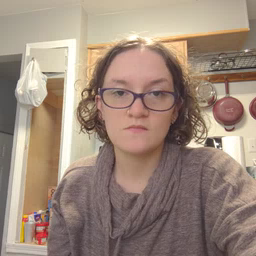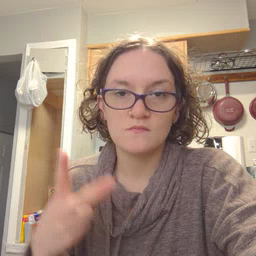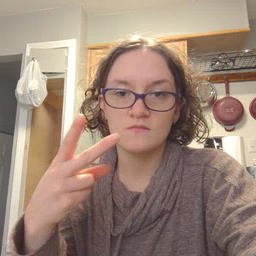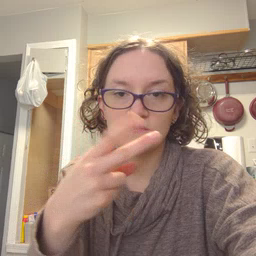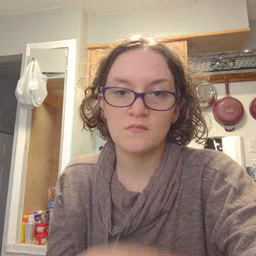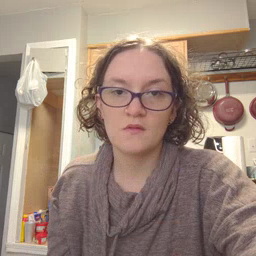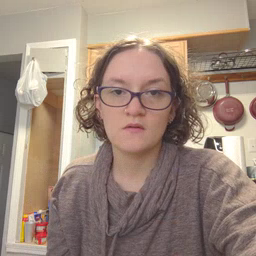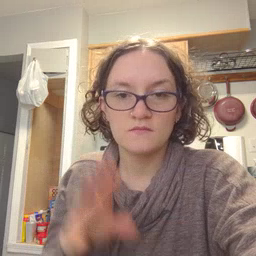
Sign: scissors